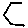
Label: hexagon